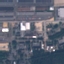
Label: Industrial